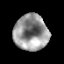
Tissue: prostate
Cell type: Epithelial cells
Senescence score: 0.1832
Nuclear area (px): 1187
Mean DAPI intensity: 151.536